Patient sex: M
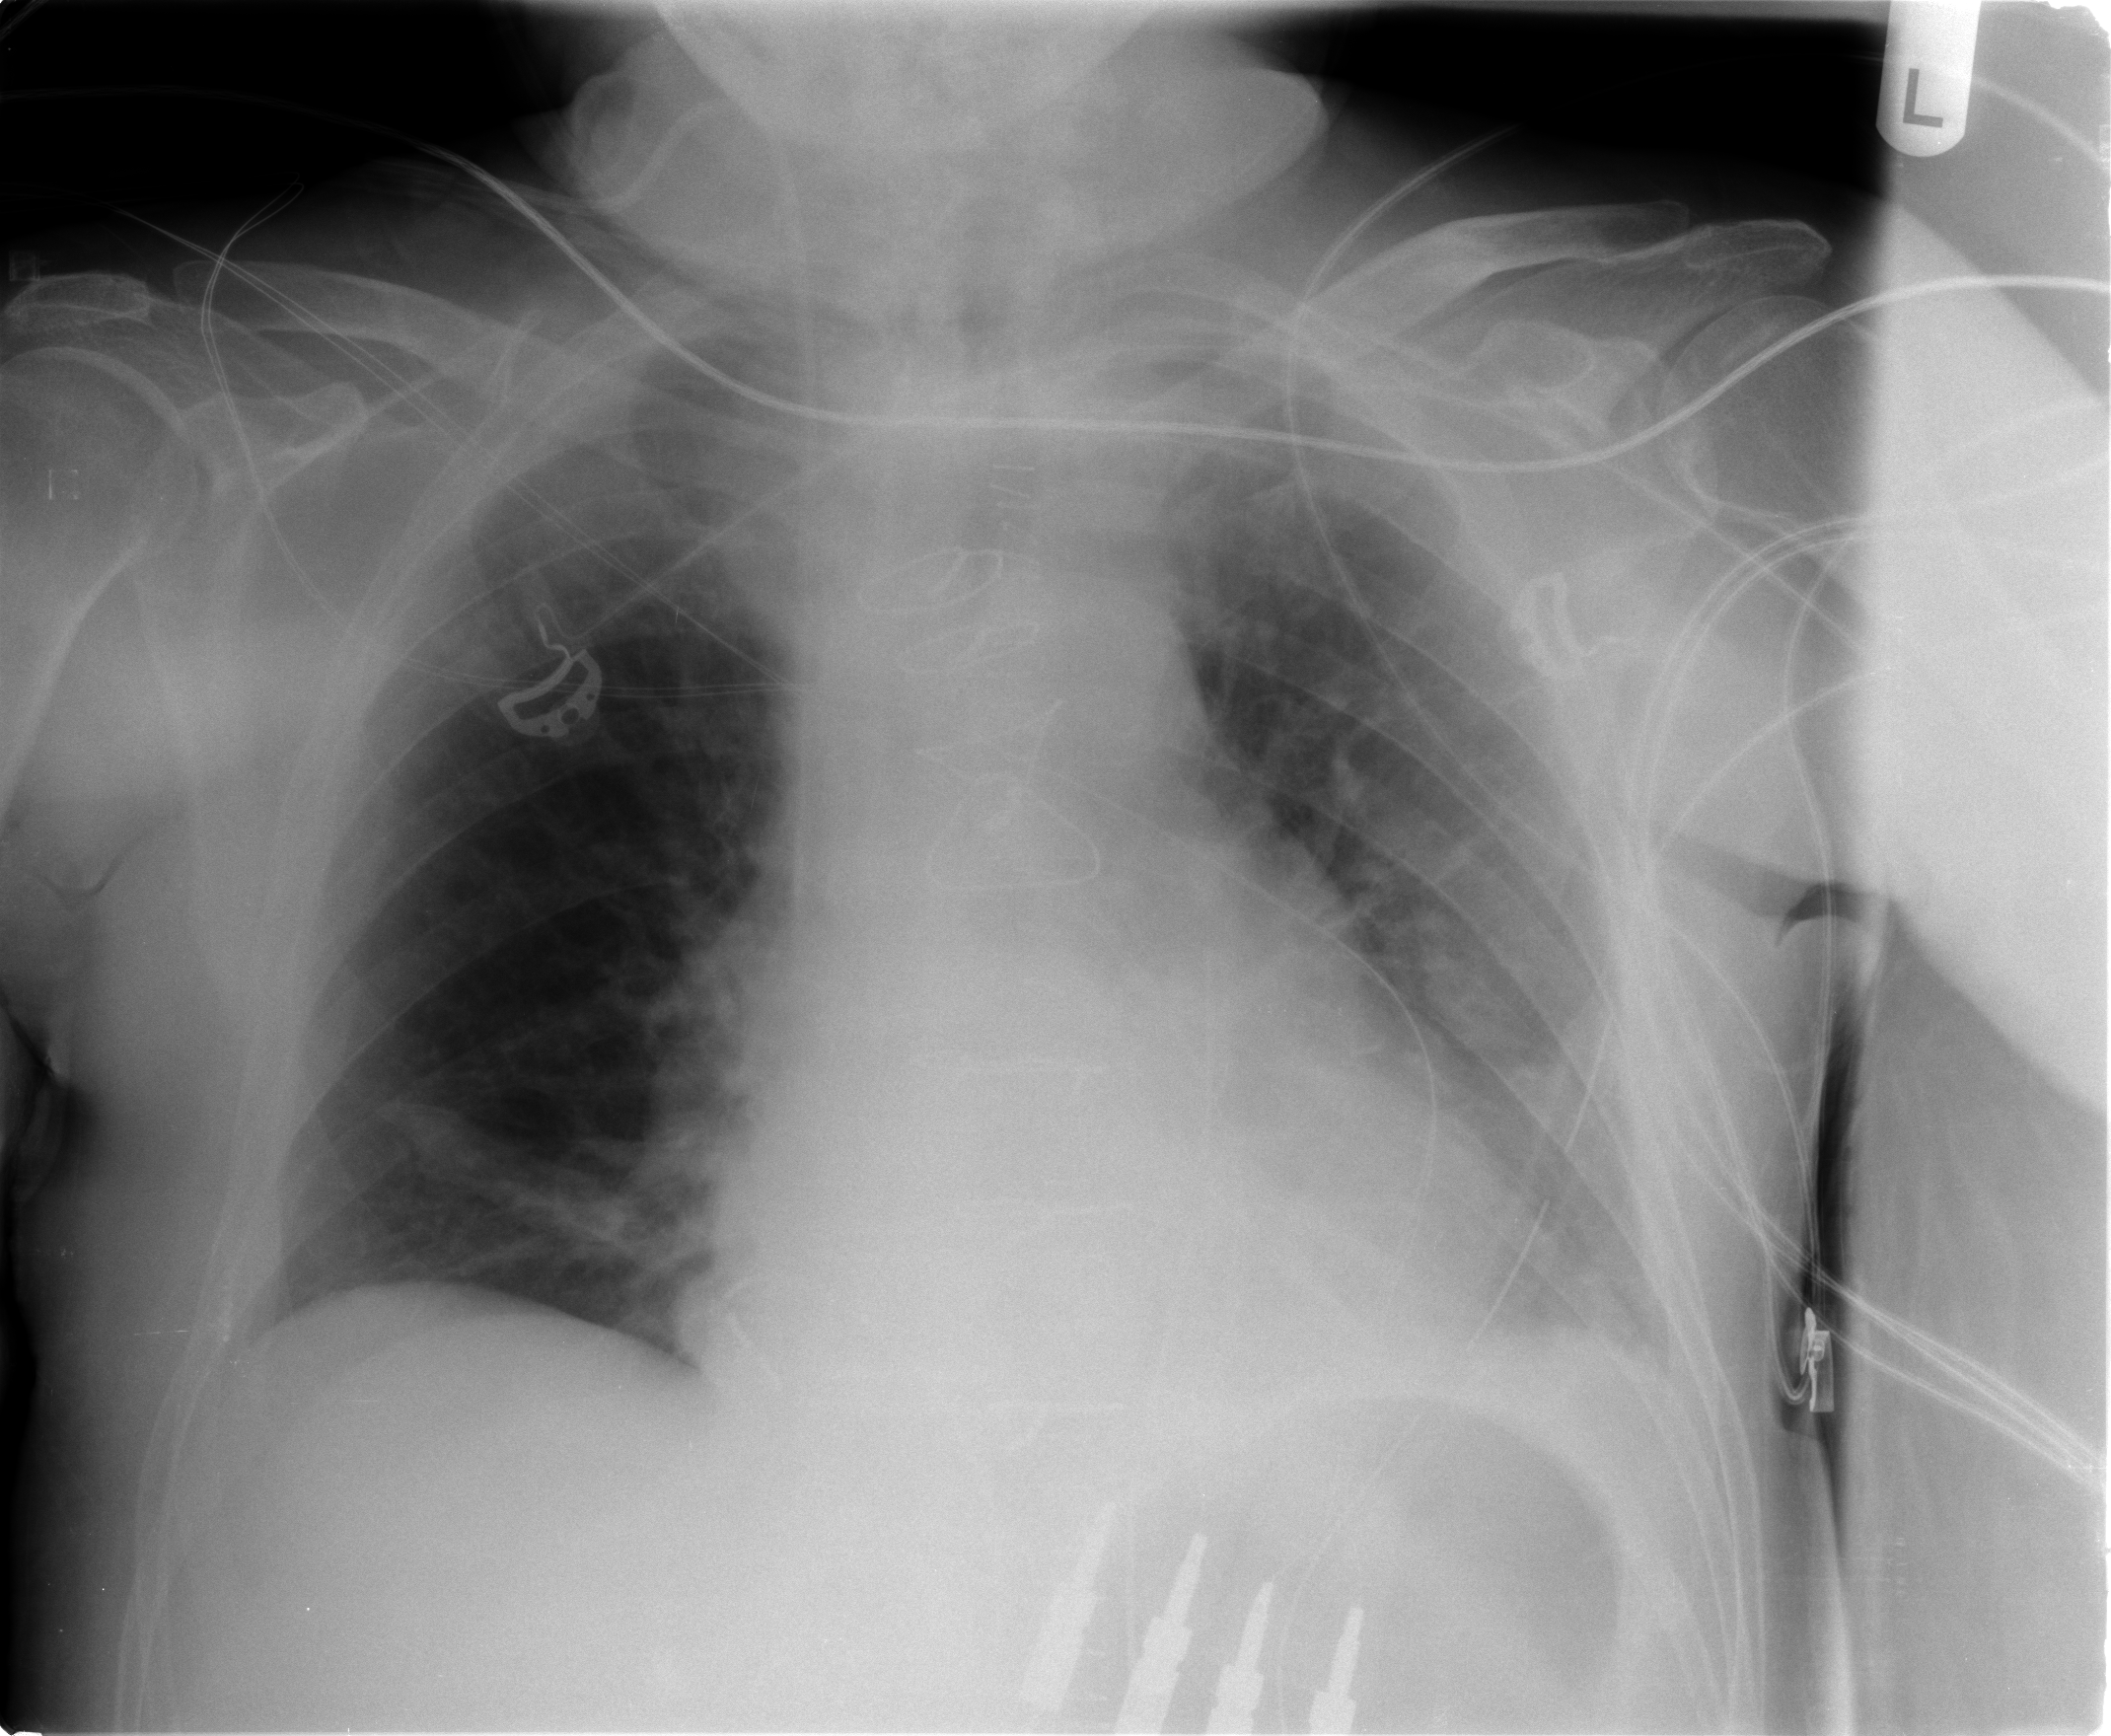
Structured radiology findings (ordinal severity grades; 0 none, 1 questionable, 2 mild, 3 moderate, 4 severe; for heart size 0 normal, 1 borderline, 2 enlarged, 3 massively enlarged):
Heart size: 0
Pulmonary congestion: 2
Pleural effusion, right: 0
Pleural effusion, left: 2
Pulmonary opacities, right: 0
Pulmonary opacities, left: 0
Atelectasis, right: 2
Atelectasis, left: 2